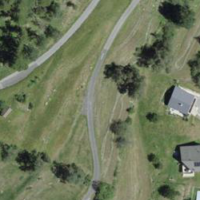
EUNIS habitat code: 26
Species observed at this site:
Megalodontes cephalotes